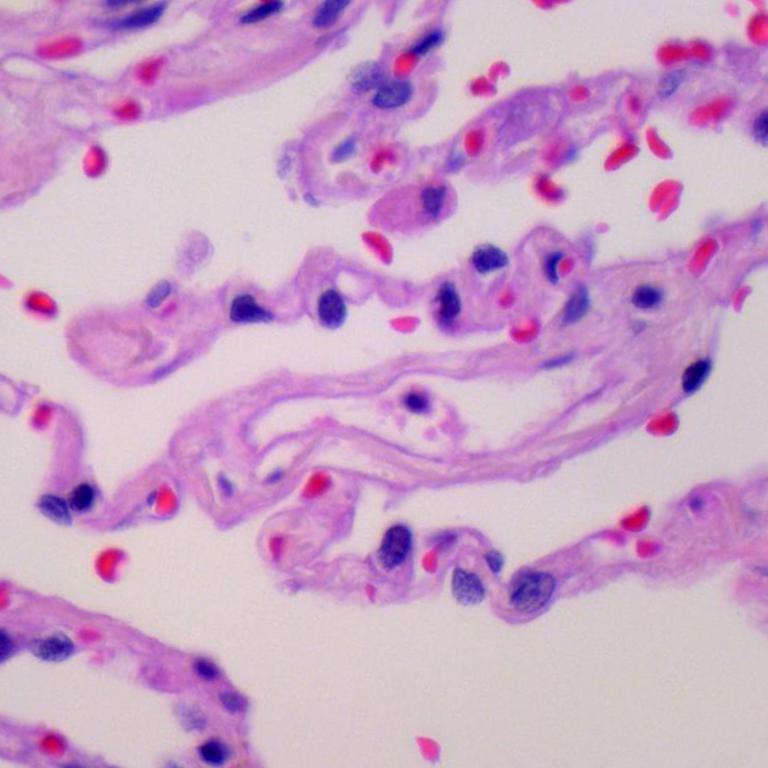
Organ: lung
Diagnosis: benign